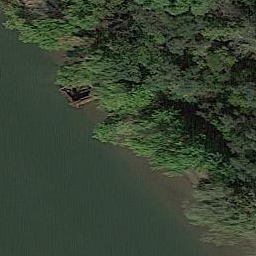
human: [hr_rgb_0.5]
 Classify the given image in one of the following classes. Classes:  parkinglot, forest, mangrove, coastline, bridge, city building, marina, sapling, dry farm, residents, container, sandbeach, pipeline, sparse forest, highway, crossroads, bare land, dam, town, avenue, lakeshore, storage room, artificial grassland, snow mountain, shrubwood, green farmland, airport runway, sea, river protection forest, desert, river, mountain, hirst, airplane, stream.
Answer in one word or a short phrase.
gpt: river protection forest